Question: I'm trying to build my own video player using VLCJ, but I have a problem.
My code is
'''
import java.awt.*;
import javax.swing.*;
import com.sun.jna.*;
import uk.co.caprica.vlcj.component.*;
import uk.co.caprica.vlcj.runtime.*;
public class MainFrame extends JFrame {
public MainFrame(String vlcPath, String username) {
super("Player");
setSize(1366,700);
setDefaultCloseOperation(JFrame.EXIT_ON_CLOSE);
NativeLibrary.addSearchPath(RuntimeUtil.getLibVlcLibraryName(), vlcPath);
EmbeddedMediaPlayerComponent player = new EmbeddedMediaPlayerComponent();
setContentPane(player);
JPanel panel = new JPanel();
player.add(panel, BorderLayout.EAST);
Dimension d = new Dimension(300,200);
panel.setOpaque(false);
panel.setLayout(null);
panel.setPreferredSize(d);
panel.setSize(d);
setVisible(true);
player.getMediaPlayer().playMedia("path to video");
}
}
'''
Now, as you can see, I want the video player to be on the whole screen, and I want an overlay with transparent background on the right side.
This code gives me the following:

The background of the JPanel is for some reason black, not transparent. I tried creating my own class which extends JPanel and overrides paintComponent(Graphics g), but the result was the same.
The question is, how can I make it transparent?
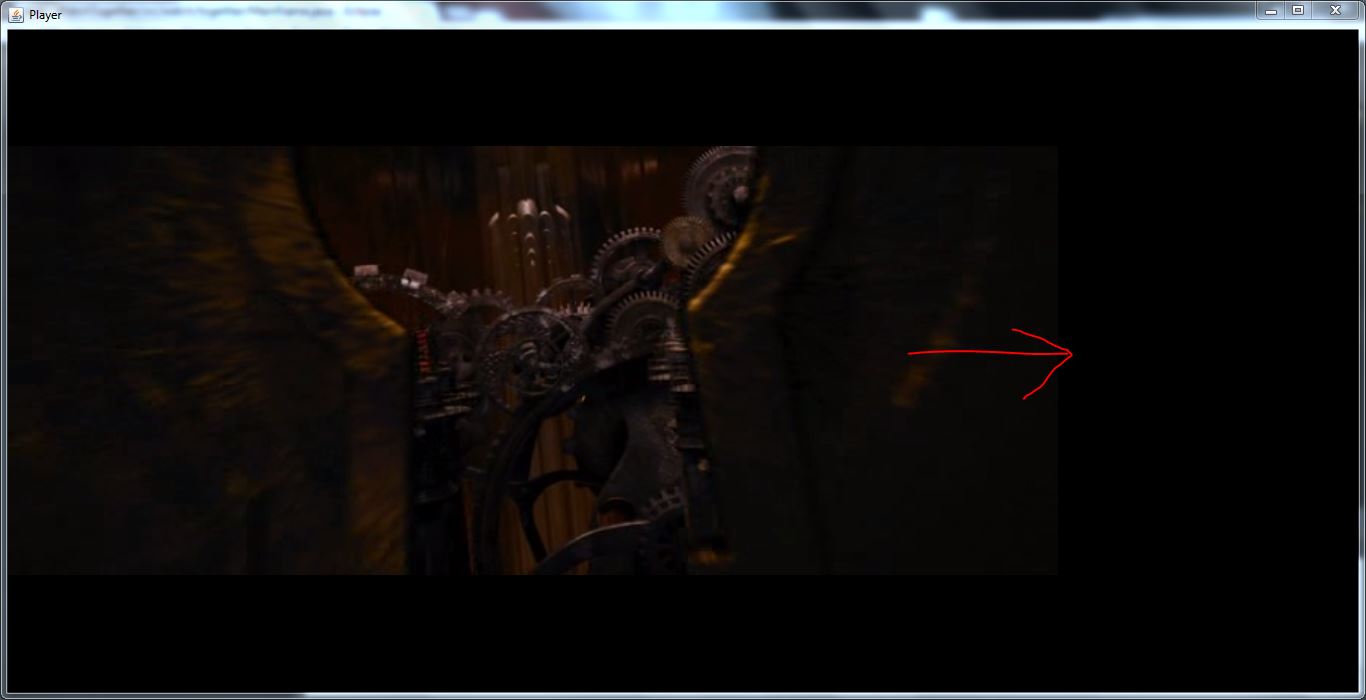
Answer: The video is being played in a heavyweight AWT 'Canvas'.
You can't overlay a transparent Swing component on top of that, it simply won't work.
Options:
1. Overlay a transparent top level Window and put your overlay in there - this works because your window manager can deal with transparency of a top-level window - the problem with this is it's a bit clunky because you have to keep both frames in sync if you move them or minimize them, also your window manager might implement some sort of blend effect which is not what you want;
2. Use the "direct" rendering media player and paint your own overlay on top of each frame - the downside is that it is less efficient than native rendering since your own application has to render each frame (it does work though);
3. Use only heavyweight components in your overlay, like Label - but even then the label itself will not have a transparent background;
For the approach described in #1, you can use the 'setOverlay()' method on your 'EmbeddedMediaPlayer' instance, also use 'enableOverlay()' to turn the overlay on and off.
For the approach described in #2, well this is probably the cleanest approach since it does not rely on any clunky workarounds (like keeping two top-level windows in sync), at the cost of more CPU usage and non-native video playback.
None of this is ideal, but it's the best you can do.
You should also probably look in the vlcj test sources because there are examples showing how to do overlays like this.